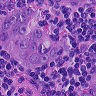
Metastatic tissue present: yes